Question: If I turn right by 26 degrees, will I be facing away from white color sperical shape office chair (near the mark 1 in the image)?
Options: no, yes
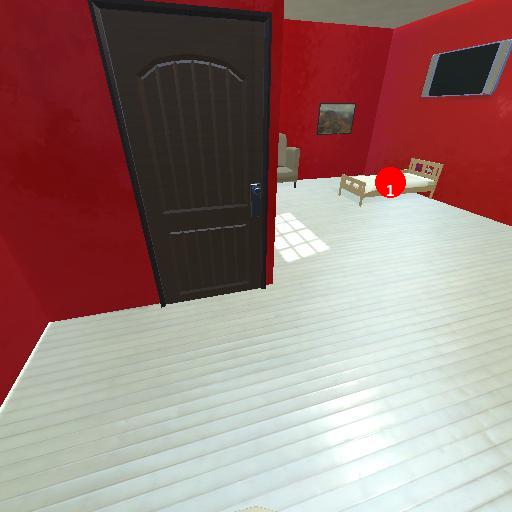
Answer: no